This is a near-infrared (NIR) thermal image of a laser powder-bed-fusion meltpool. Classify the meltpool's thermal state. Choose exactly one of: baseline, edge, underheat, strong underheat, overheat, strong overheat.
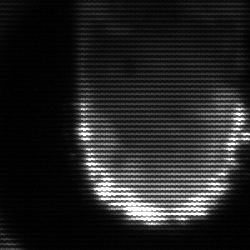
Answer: baseline